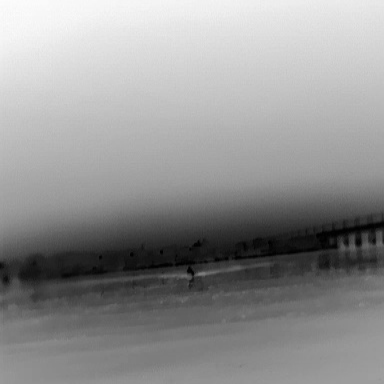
There is a warship in the infrared image.